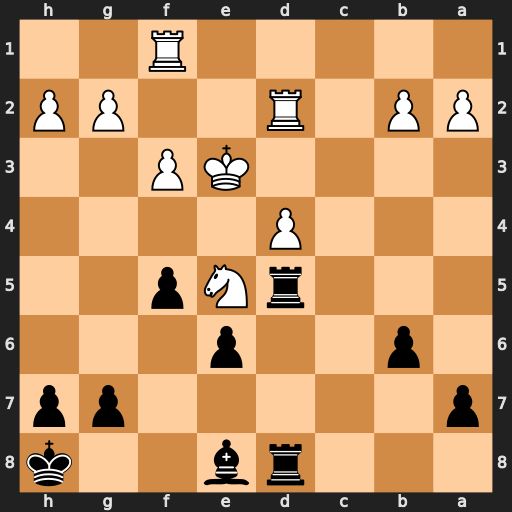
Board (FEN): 3rb2k/p5pp/1p2p3/3rNp2/3P4/4KP2/PP1R2PP/5R2
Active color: b
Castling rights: -
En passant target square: -
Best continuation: Rxe5+ dxe5 f4+ Kxf4 Rxd2